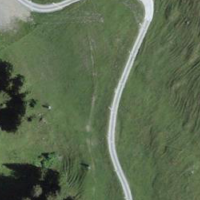
EUNIS habitat code: 23
Species observed at this site:
Gymnadenia conopsea
Sorbus aucuparia